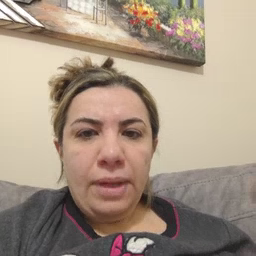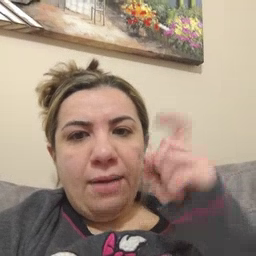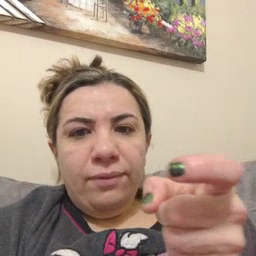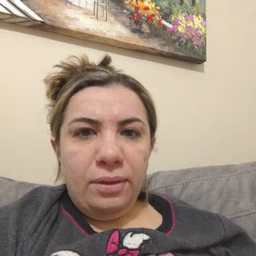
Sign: gift